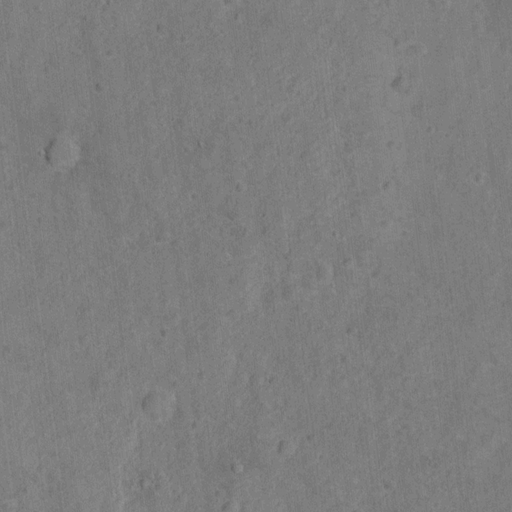
Classes present: Background